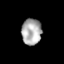
Tissue: skin
Cell type: Epithelial cells
Senescence score: 0.263
Nuclear area (px): 513
Mean DAPI intensity: 172.571